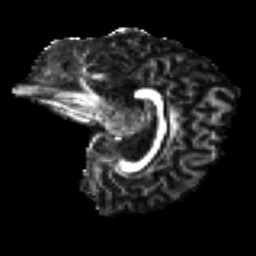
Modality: FA
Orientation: sagittal
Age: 25
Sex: female
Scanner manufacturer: ge
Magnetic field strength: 3 T
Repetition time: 7.8 s
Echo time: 0.0608 s